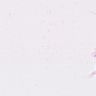
Metastatic tissue present: no